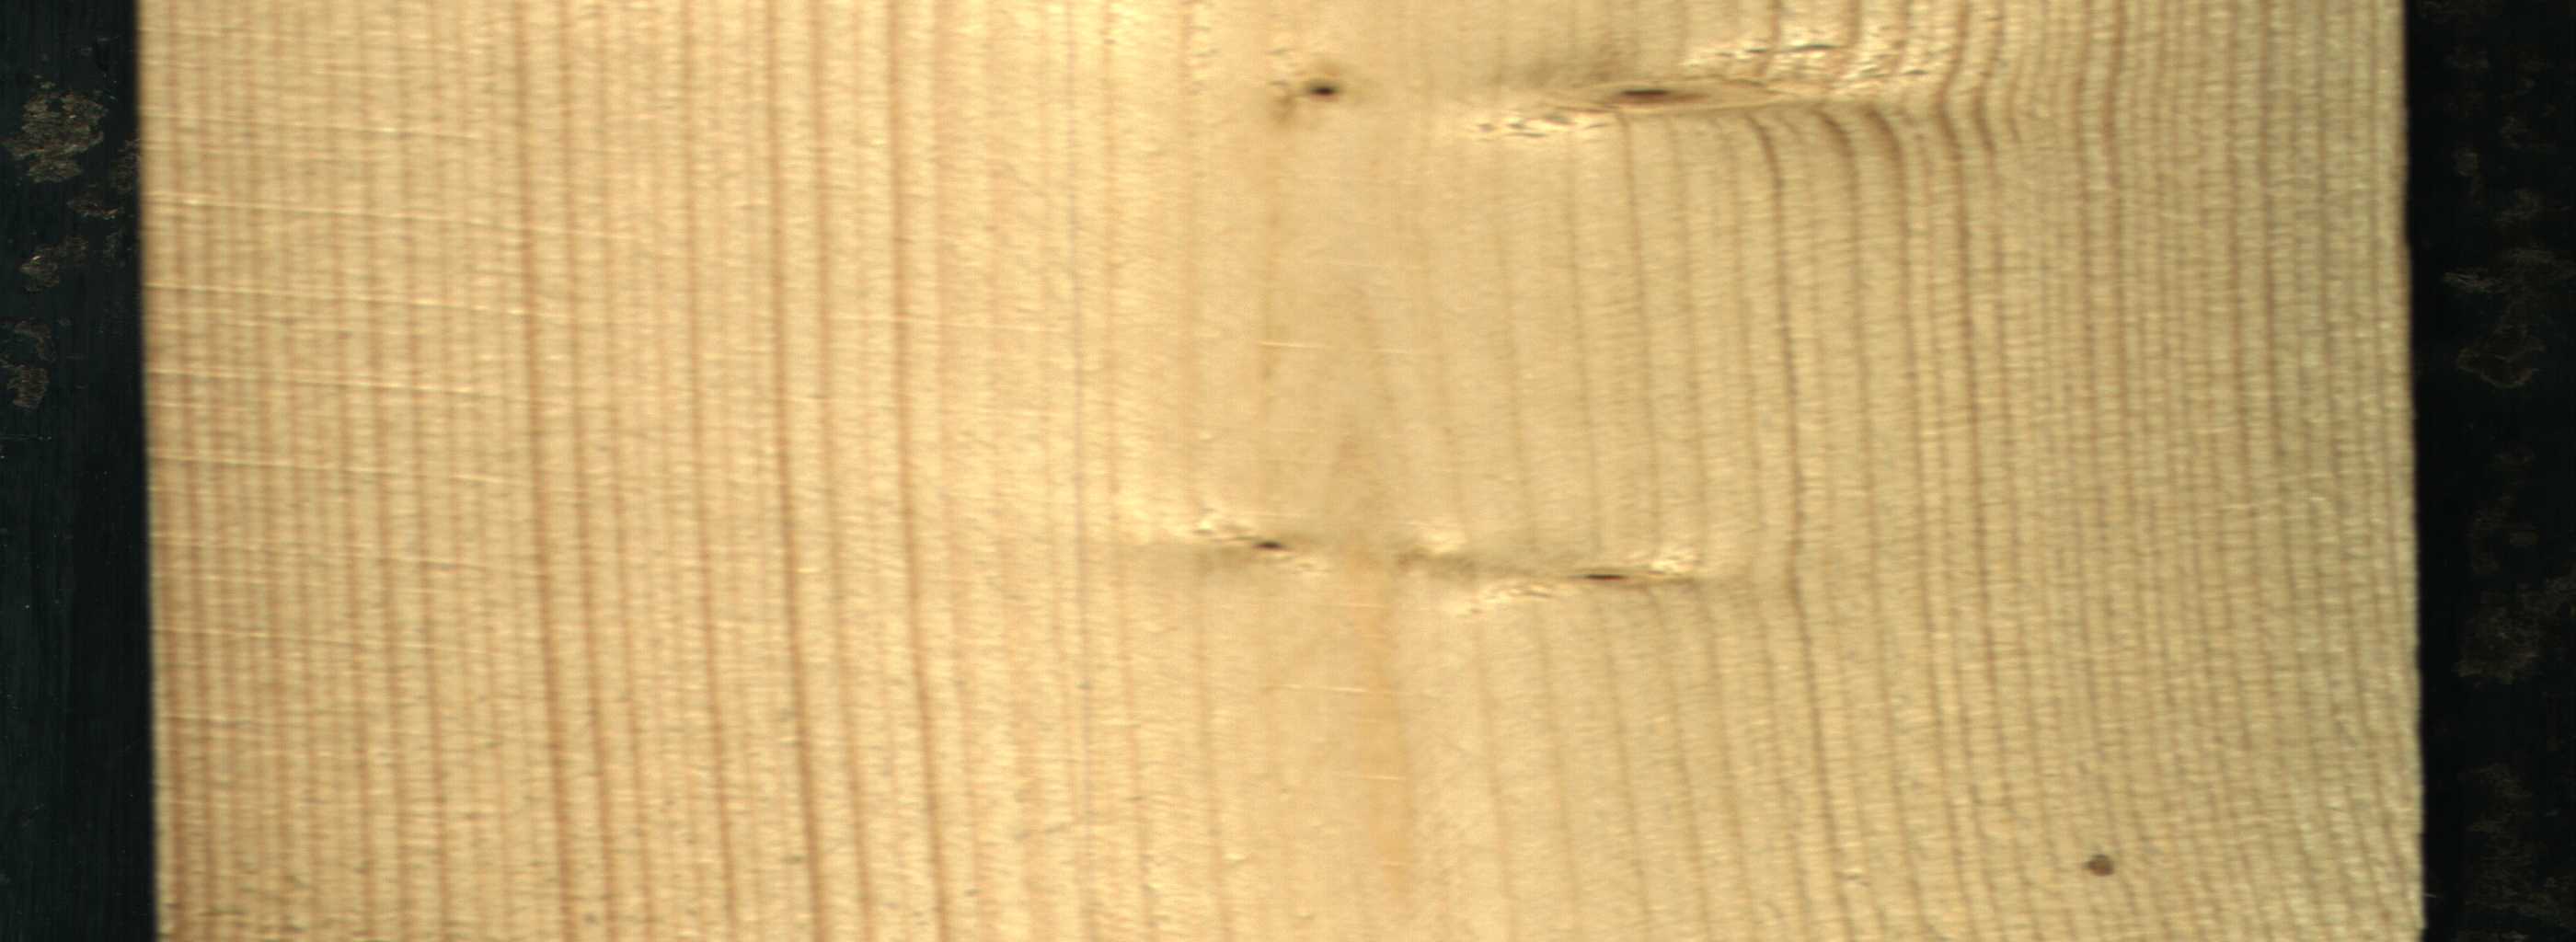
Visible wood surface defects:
Dead_Knot
Dead_Knot
Dead_Knot
Live_Knot